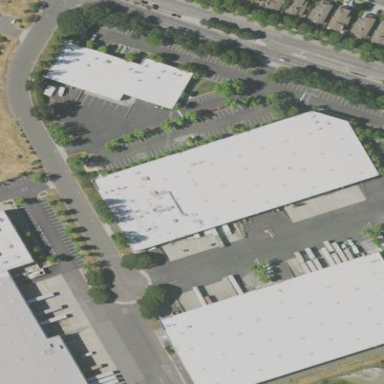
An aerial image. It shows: Warehouse.